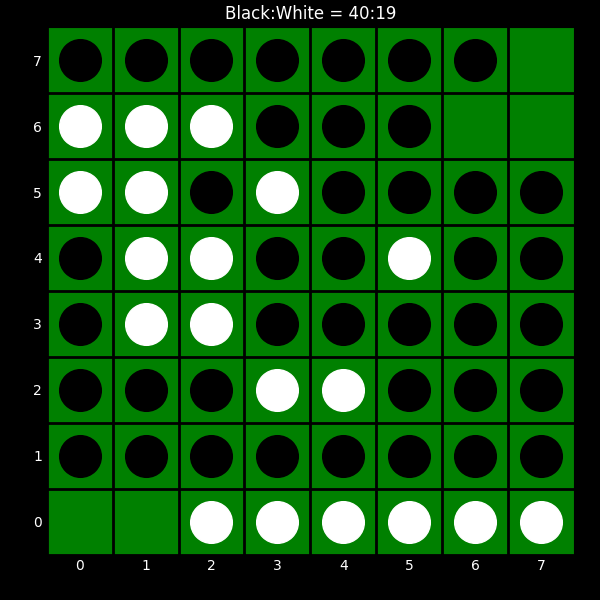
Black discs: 40
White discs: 19